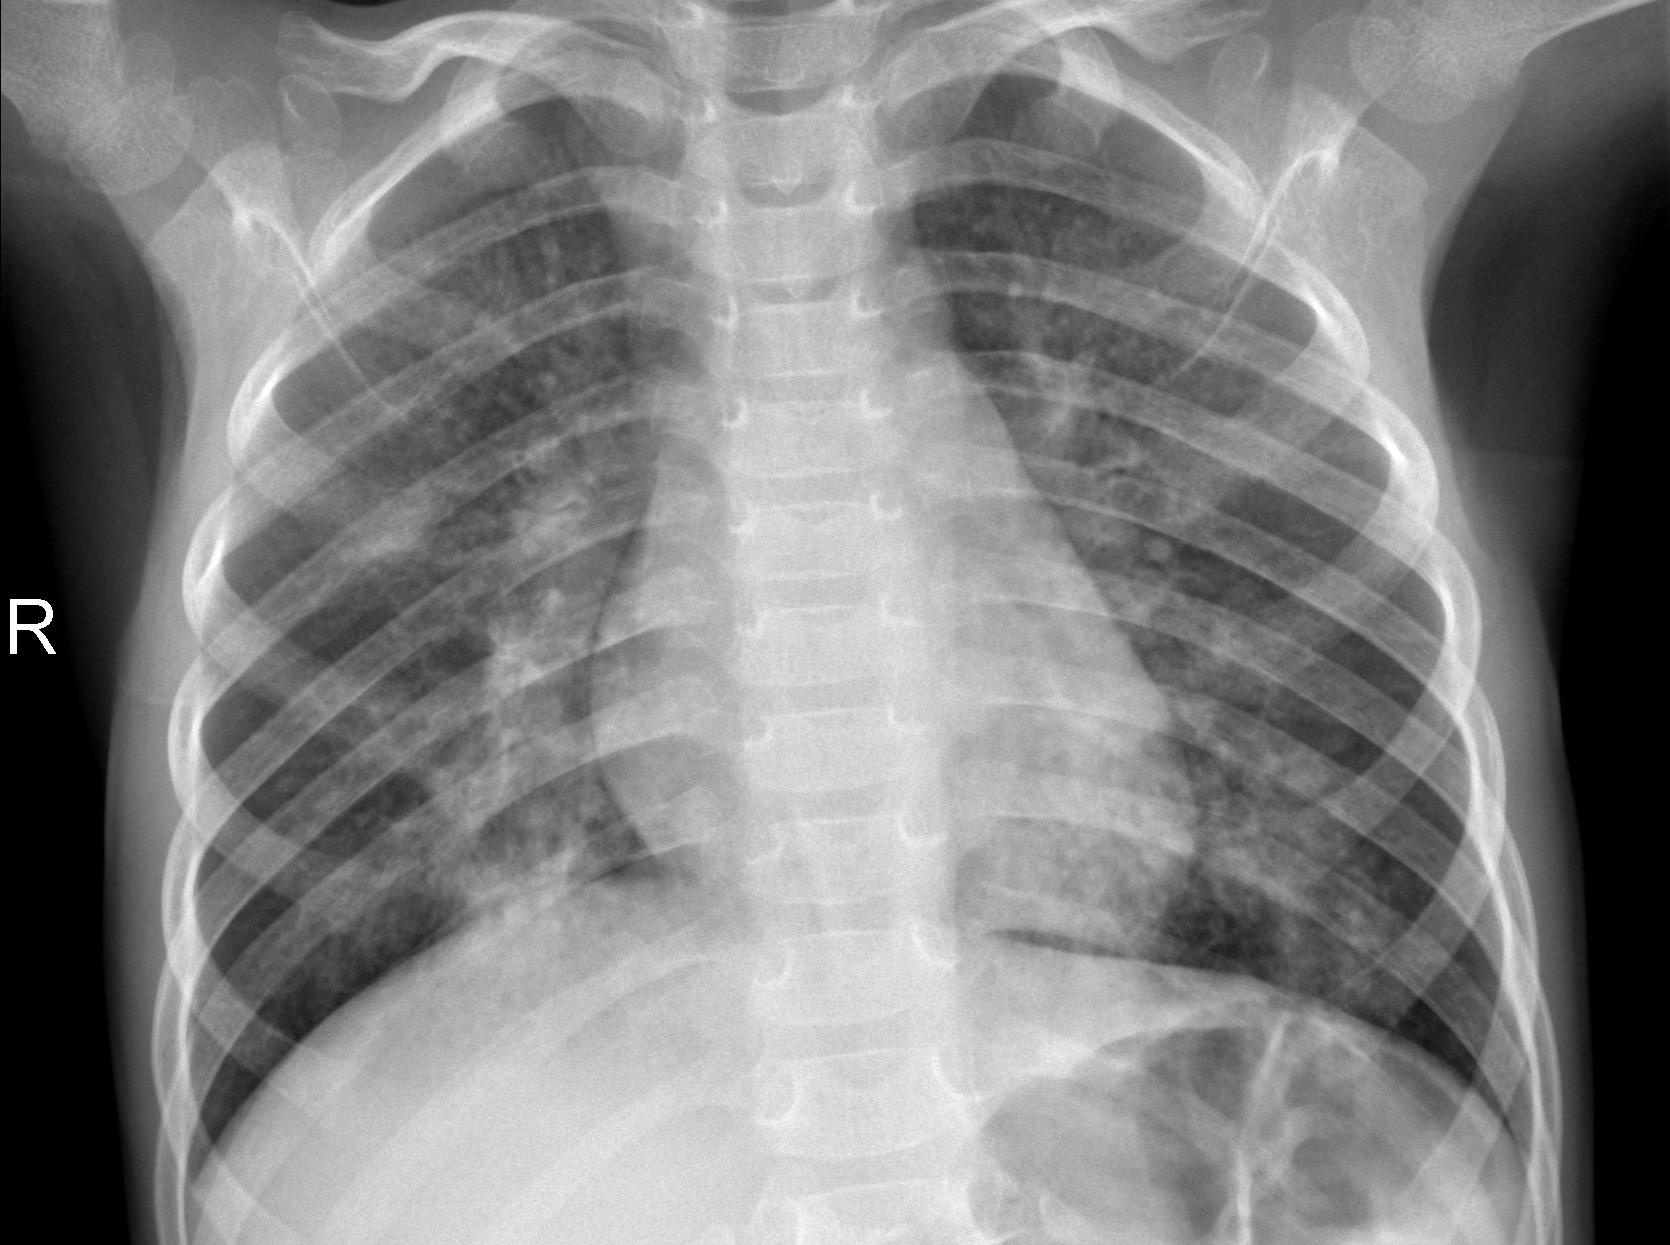
Diagnosis: PNEUMONIA